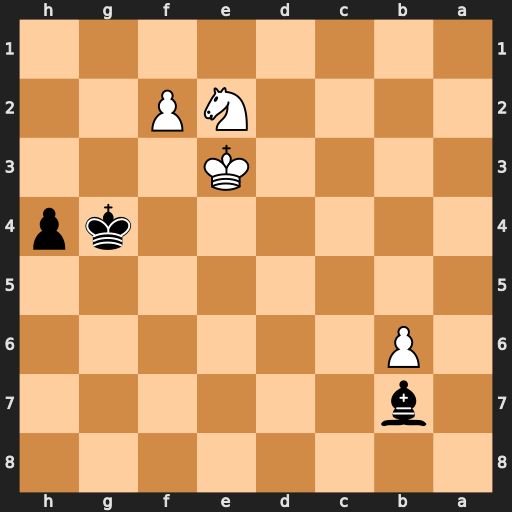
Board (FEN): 8/1b6/1P6/8/6kp/4K3/4NP2/8
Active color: b
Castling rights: -
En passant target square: -
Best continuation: h3 f3+ Bxf3 Ng1 h2 Nxf3 h1=Q